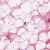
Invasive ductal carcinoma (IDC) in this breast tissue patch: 0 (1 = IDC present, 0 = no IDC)